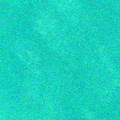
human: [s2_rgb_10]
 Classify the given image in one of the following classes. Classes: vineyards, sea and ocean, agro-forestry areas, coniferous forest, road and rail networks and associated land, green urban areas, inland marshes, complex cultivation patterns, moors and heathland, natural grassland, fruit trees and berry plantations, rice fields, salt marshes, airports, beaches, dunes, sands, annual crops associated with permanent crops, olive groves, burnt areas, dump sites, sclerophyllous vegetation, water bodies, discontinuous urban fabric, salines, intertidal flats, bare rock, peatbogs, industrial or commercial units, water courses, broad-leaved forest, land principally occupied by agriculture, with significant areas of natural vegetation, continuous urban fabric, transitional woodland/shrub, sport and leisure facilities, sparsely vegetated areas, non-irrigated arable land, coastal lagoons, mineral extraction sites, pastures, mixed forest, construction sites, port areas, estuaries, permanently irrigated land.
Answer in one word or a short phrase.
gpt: sea and ocean